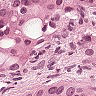
Metastatic tissue present: yes